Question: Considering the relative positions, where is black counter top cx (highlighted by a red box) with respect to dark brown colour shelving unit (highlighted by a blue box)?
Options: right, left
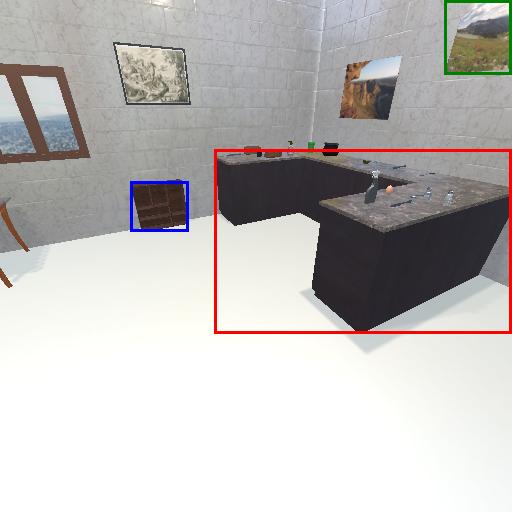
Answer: right